Aerial crown-view tile of a tropical tree (Barro Colorado Island, Panama), acquired 20240716:
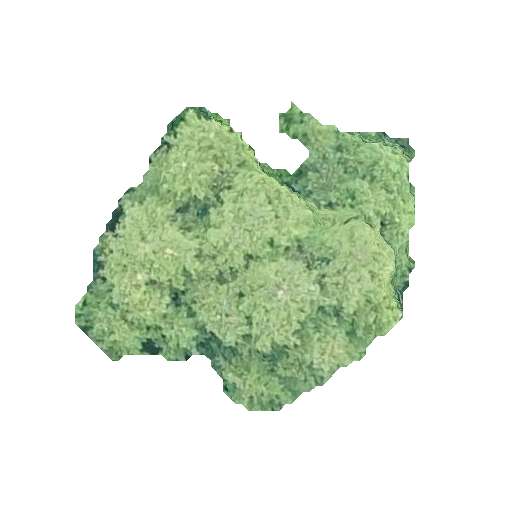
Species: Quararibea stenophylla
GBIF accepted scientific name: Quararibea stenophylla
Crown area: 110.612 m²